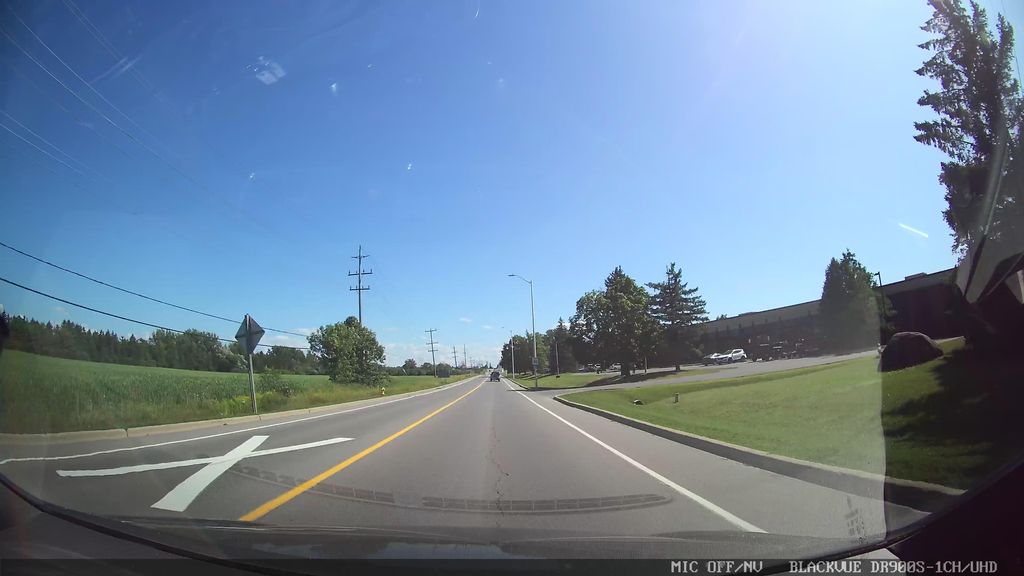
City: ottawa-gatineau